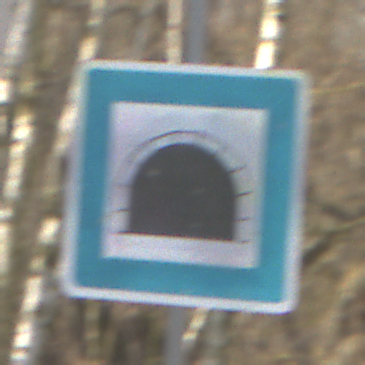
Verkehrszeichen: Tunnel
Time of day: MorningAfternoon
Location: Outdoor (Nature)
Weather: Clear
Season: Winter
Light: Natural